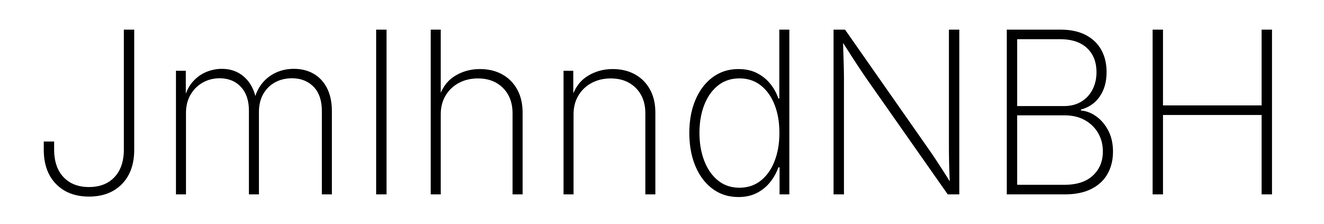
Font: Inter_ExtraLight